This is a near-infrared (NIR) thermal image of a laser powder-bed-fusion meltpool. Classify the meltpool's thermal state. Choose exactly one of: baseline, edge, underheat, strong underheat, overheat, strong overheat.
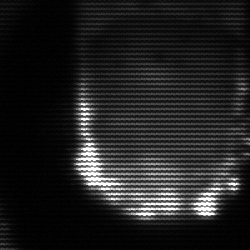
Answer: baseline